Question: The question:
>
This view has two levels. The first level will list all members who have associated Journal or Conference Paper records. The second level lists the titles of the papers for a selected member; the entries in this view are links to the actual papers.
And all I can find from my professor's notes:

Oh course I'm not asking for you to do it for me, but what does it mean by different levels for a view? And how do you do that?
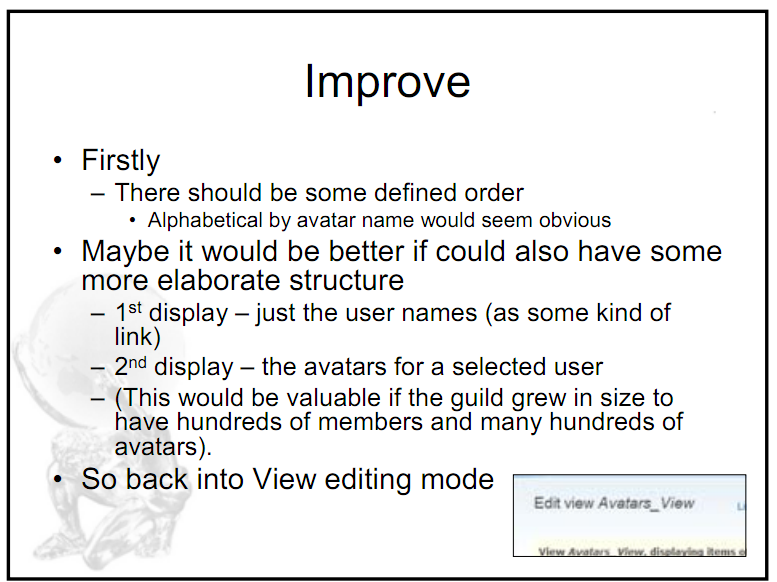
Answer: If you Dont bother views you keep hands out of your head!
I think as your instructor requested and used words differently than drupal world I guess. You should prepare one listing (he says view), when an entry selected, load content to another listing (view) using ajax request, or html from hand crafted js.
This solution fails if you dont have drupal lesson!